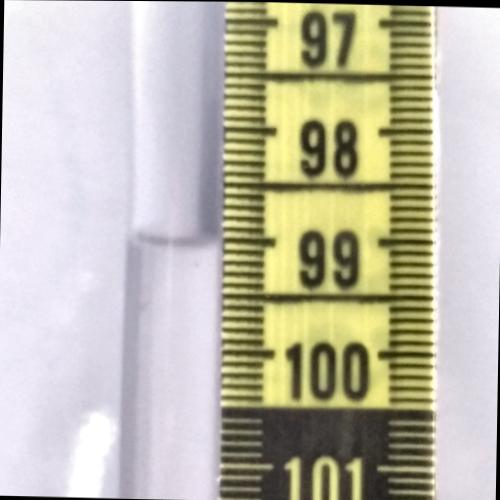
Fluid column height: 99.0 cm